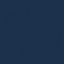
Land use / land cover: SeaLake